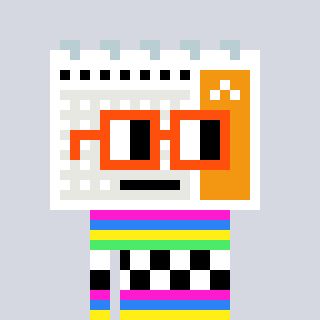
a pixel art character with square orange glasses, a calendar-shaped head and a darkpink-colored body on a cool background